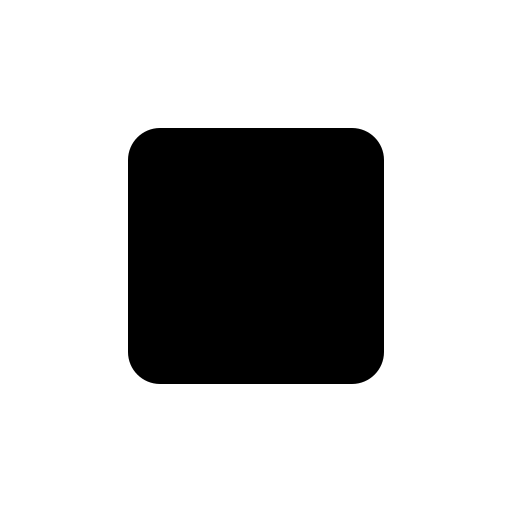
black  small square flat